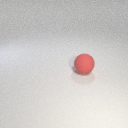
large red rubber sphere